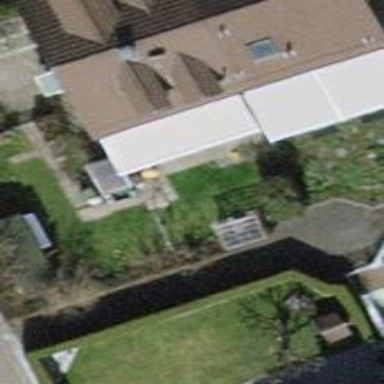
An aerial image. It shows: Gabled building with tile roof across.